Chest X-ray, PA view. Patient: 47 years old, sex F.
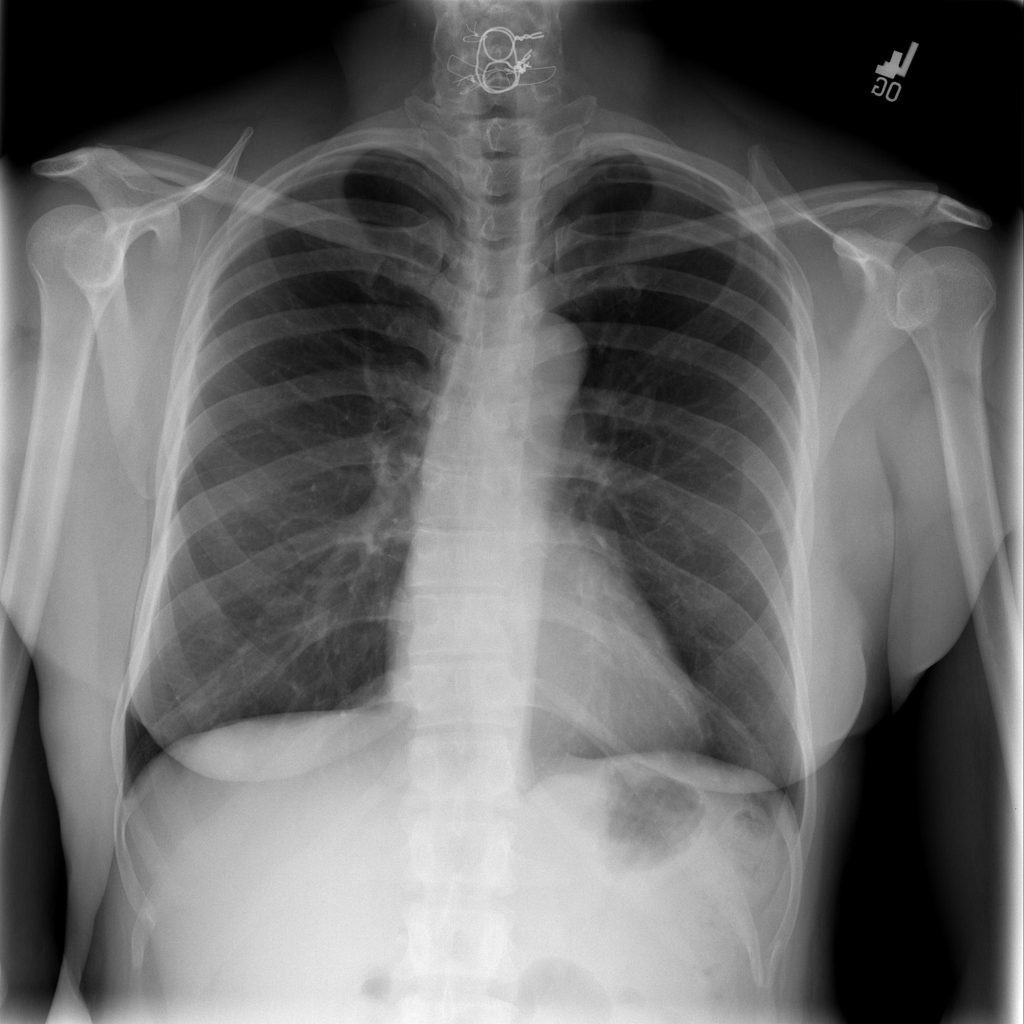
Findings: No Finding